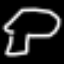
Label: mushroom